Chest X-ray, PA view. Patient: 37 years old, sex M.
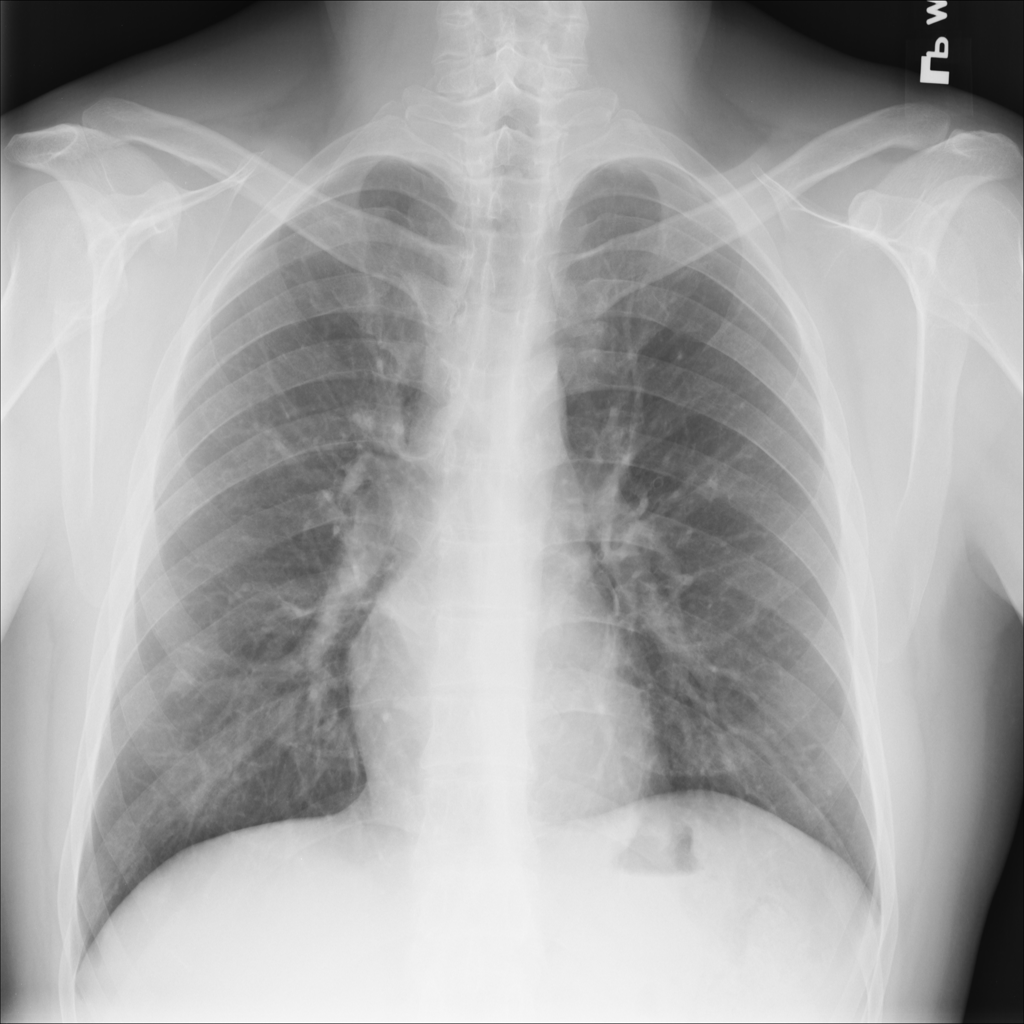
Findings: No Finding